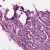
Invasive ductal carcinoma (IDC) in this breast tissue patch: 1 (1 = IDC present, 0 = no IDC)